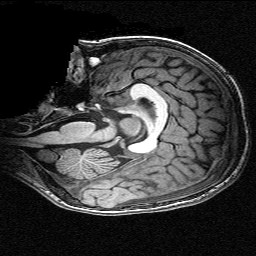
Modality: T1w
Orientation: sagittal
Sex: female